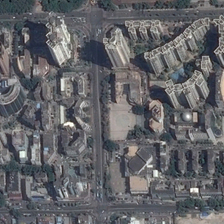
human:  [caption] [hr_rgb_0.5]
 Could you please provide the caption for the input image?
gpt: many buildings and some green trees are in a commercial area .

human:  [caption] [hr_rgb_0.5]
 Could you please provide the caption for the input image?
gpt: many buildings and some green trees are in a commercial area .

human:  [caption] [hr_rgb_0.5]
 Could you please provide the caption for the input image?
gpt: many buildings and some green trees are in a commercial area .

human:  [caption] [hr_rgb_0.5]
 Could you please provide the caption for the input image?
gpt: many buildings and some green trees are in a commercial area .

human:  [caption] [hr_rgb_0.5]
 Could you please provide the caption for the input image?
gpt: many buildings and some green trees are in a commercial area .